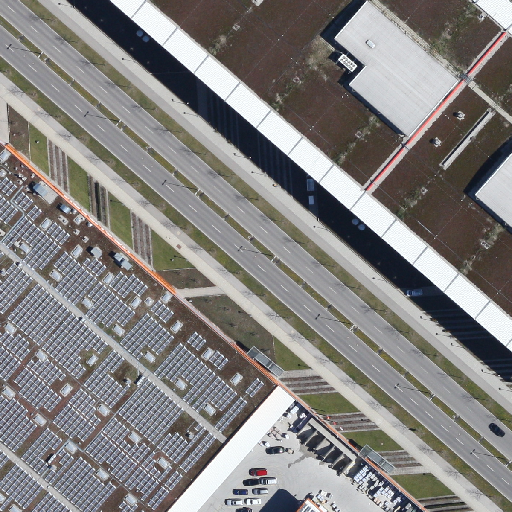
Referring expression: sidewalk